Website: bh-photo
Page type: store-pickup
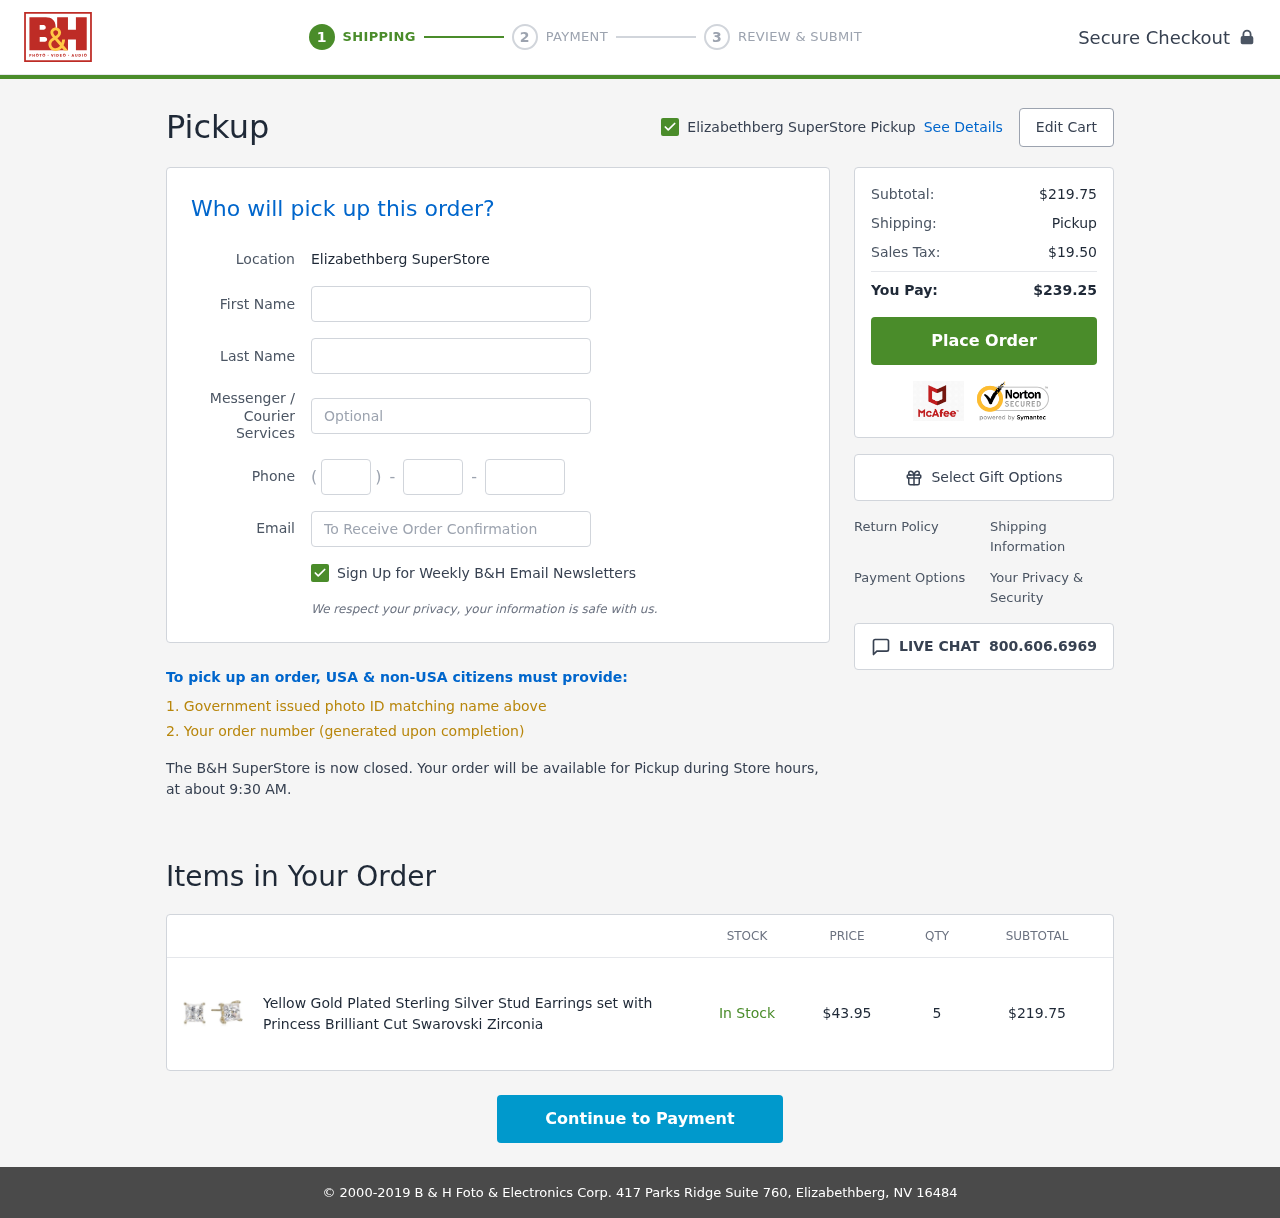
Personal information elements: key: PII_EMAIL
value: billy_mcfarland@yahoo.com
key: PII_FIRSTNAME
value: Billy
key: PII_LASTNAME
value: Mcfarland
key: PII_LOCATION1_CITY
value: Elizabethberg SuperStore Pickup
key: PII_LOCATION1_CITY
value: Elizabethberg SuperStore
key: PII_PHONE_AREA
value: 560
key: PII_PHONE_PREFIX
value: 940
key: PII_PHONE_SUFFIX
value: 9034
Product elements: key: PRODUCT1_NAME
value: Yellow Gold Plated Sterling Silver Stud Earrings set with Princess Brilliant Cut Swarovski Zirconia
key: PRODUCT1_PRICE
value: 43.95
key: PRODUCT1_QUANTITY
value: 5
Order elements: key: ORDER_SUBTOTAL
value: $219.75
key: ORDER_TAX
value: $19.50
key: ORDER_TOTAL
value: $239.25